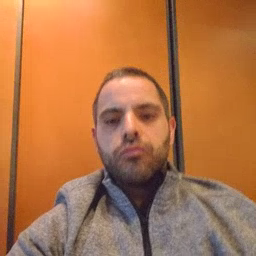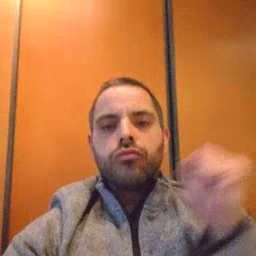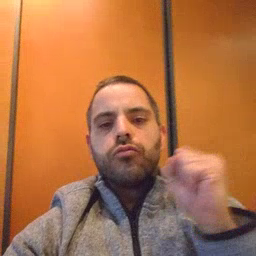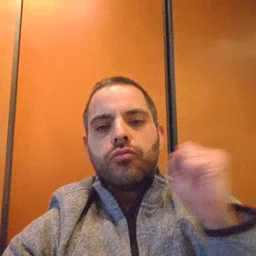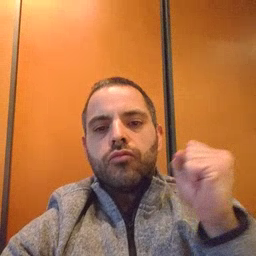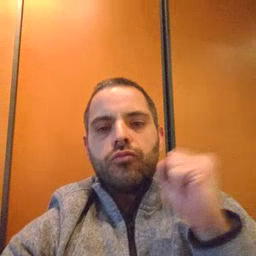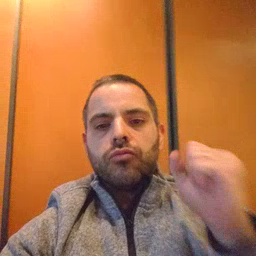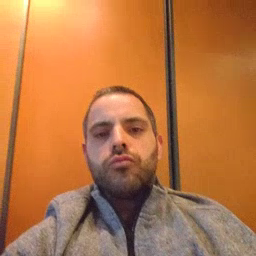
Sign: refrigerator